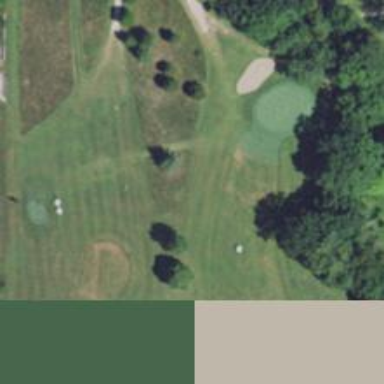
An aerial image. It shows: View of golf hole.